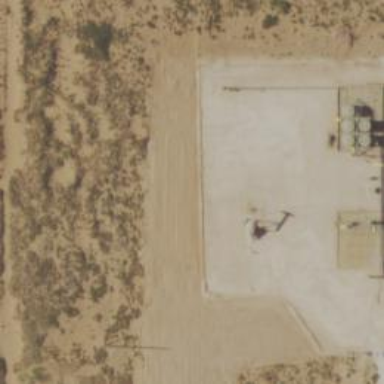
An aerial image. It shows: Petroleum well.